Frequency: 90000
Velocity: 0,279
Power: 36,5
Pulse duration: 0,0000001
Pass count: 1
Magnification: 10
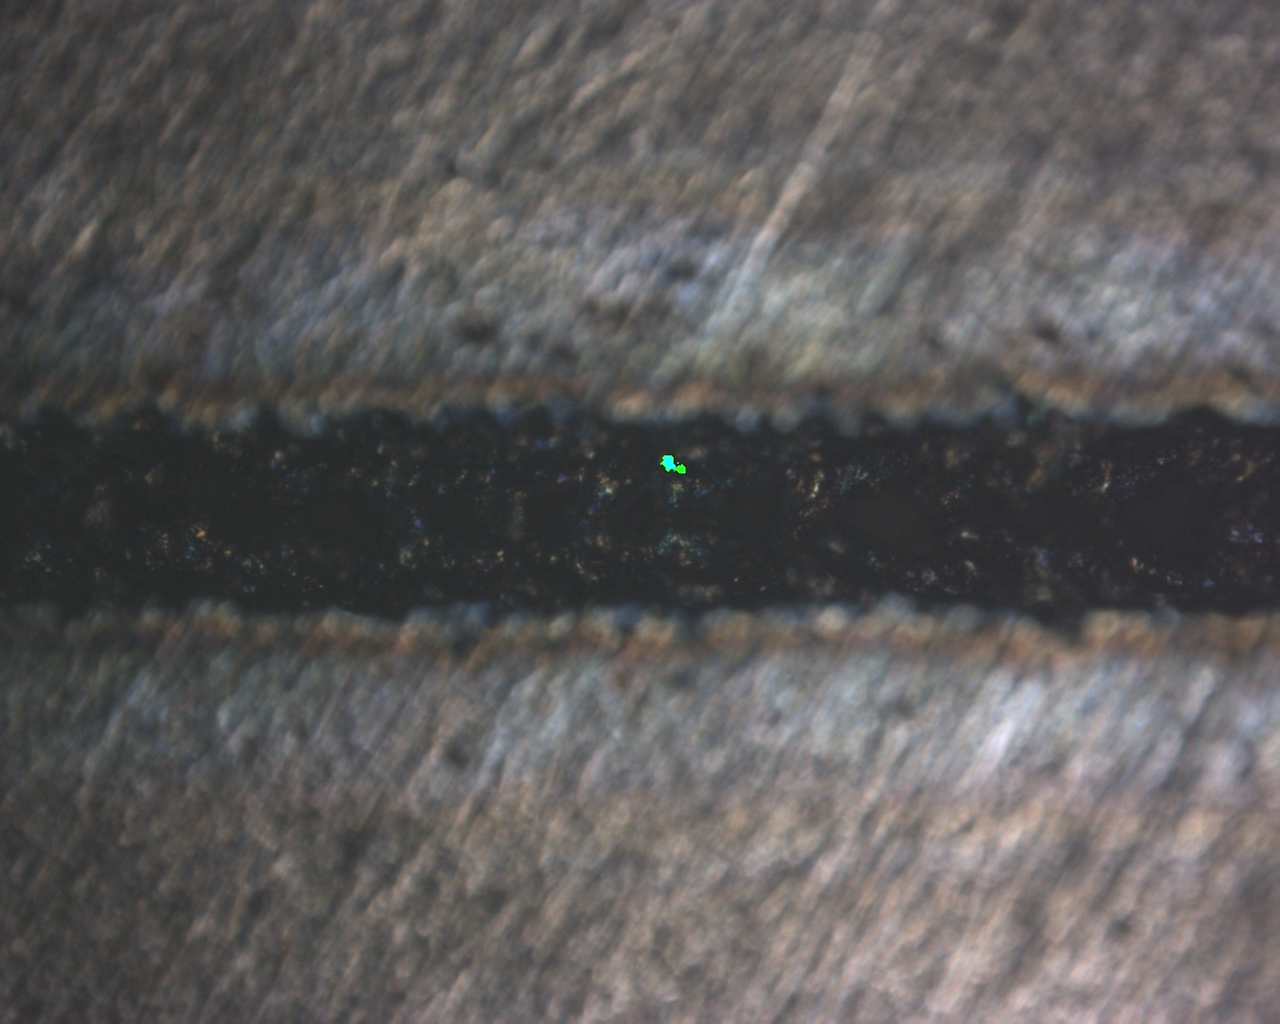
Measured width: 125.645
Other width: 85.559